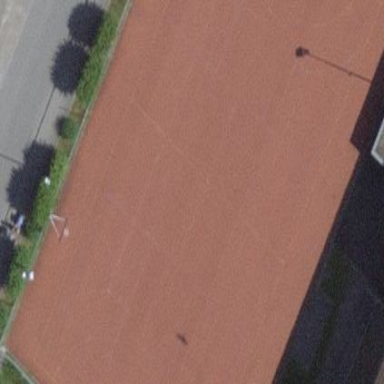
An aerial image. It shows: Multi-sport pitch with tartan surface.